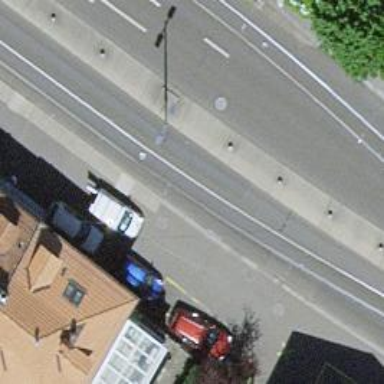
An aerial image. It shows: Tram stop with public transport stop position for trams.